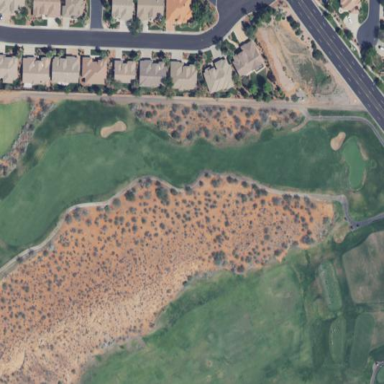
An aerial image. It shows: Rough grassy area used for golf.